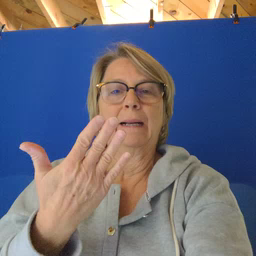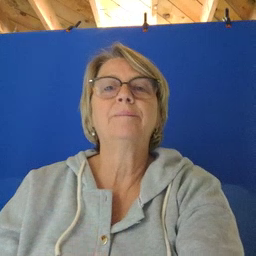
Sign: mitten